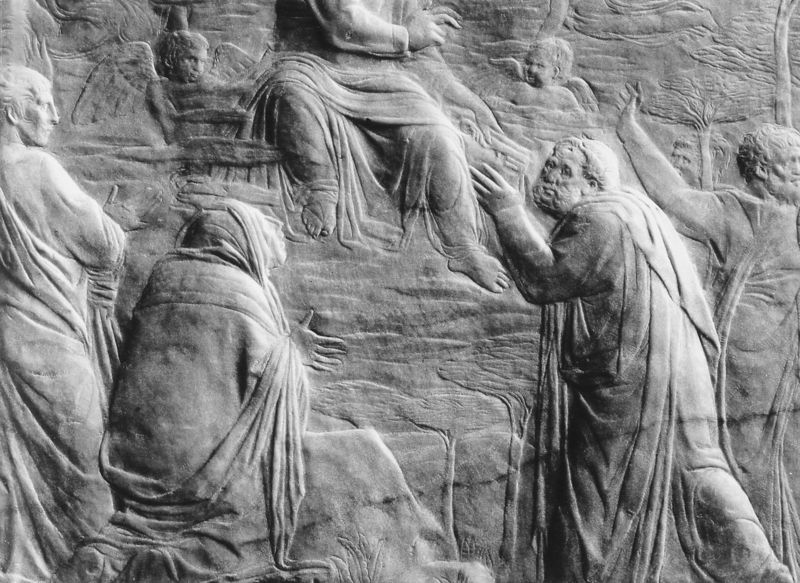
Titel: Himmelfahrt Christi und Schlüsselübergabe an Petrus
Künstler: Donatello
Institution: London, Victoria and Albert Museum
Schlagwörter: flügel, mann, umhang, bäume, menschen, sitzen, grau, männer, nase, rücken, tuch, bart, arme, gesicht, stehen, stein, flach, gewand, engel, relief, füße, detail, barfuß, beten, flehen, kniend, landscahft, predigt, anbetung, wandrelief, figner